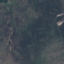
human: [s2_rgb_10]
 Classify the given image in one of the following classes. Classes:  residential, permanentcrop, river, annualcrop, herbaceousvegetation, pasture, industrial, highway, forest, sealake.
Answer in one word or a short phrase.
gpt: HerbaceousVegetation